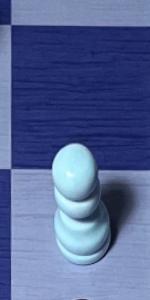
Label: Pawn_White